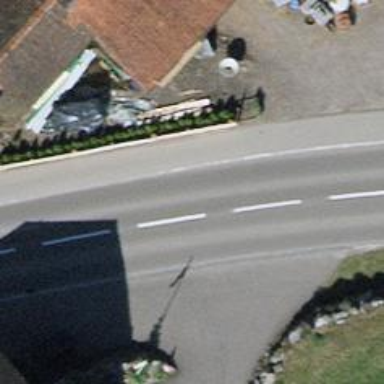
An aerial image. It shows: Asphalt sidewalk along the footway.